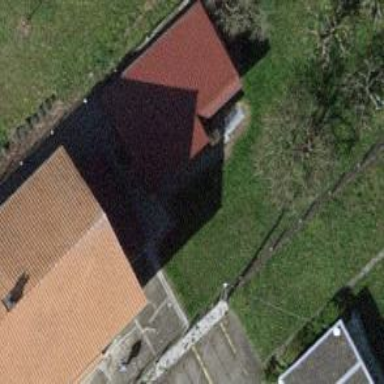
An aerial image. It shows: Shed.